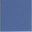
Piece: xx